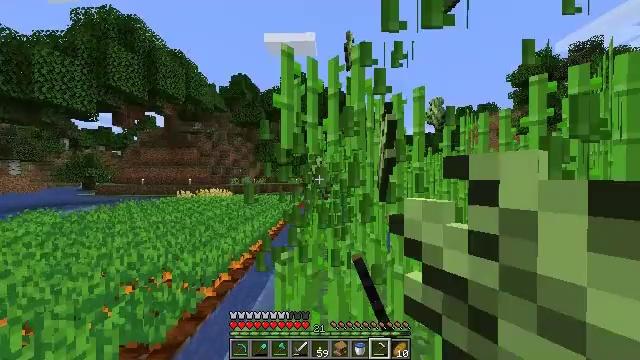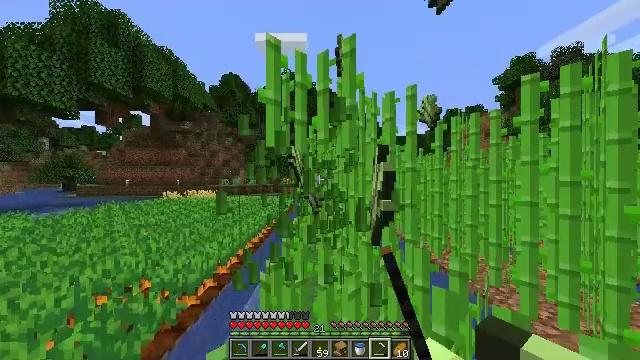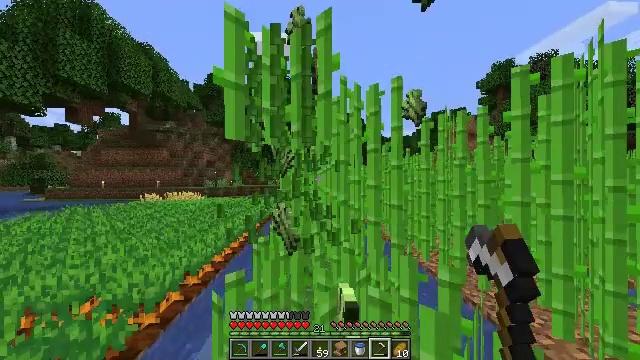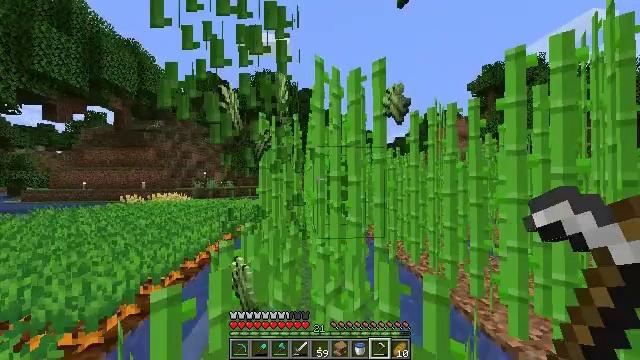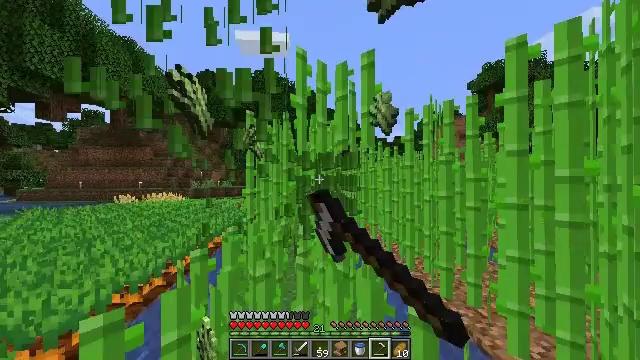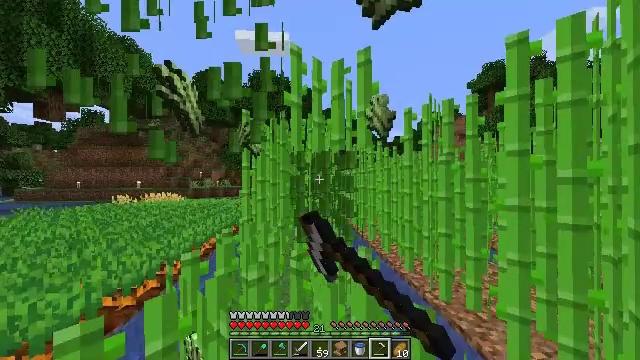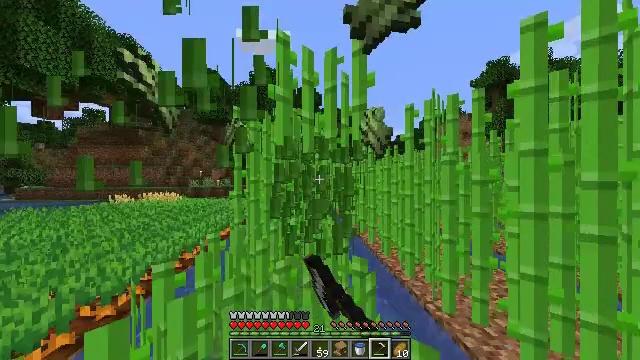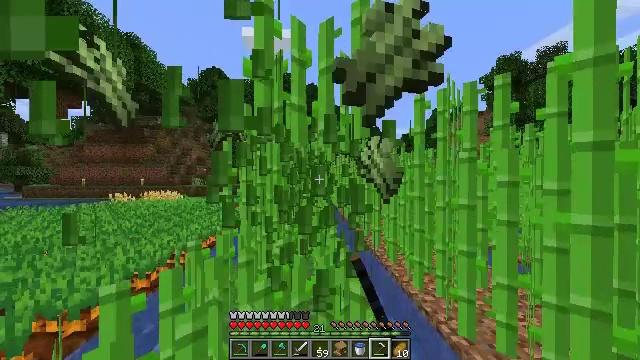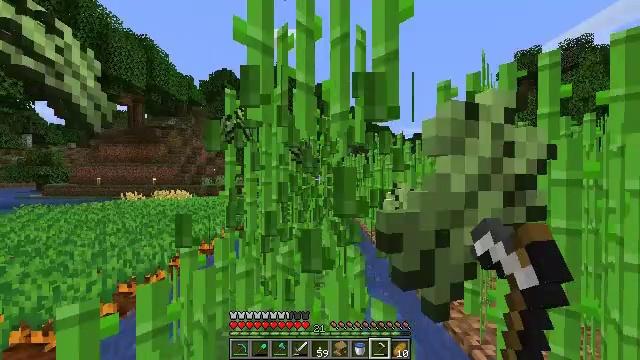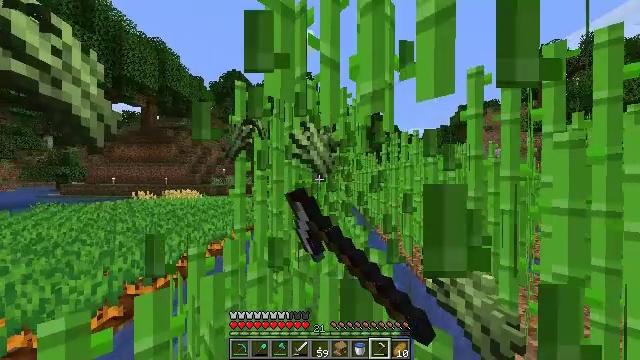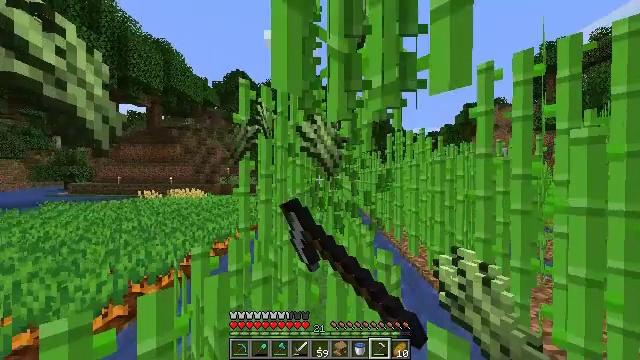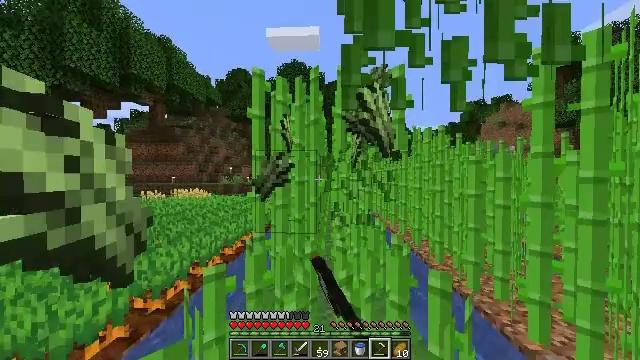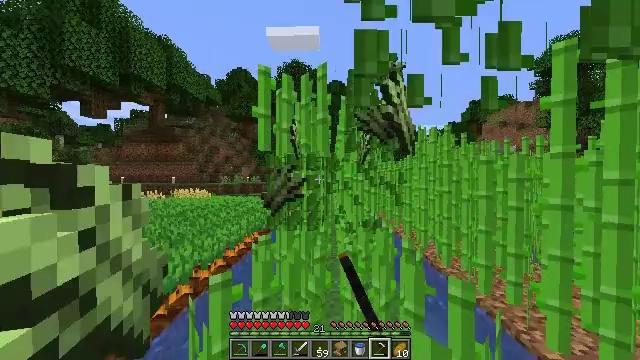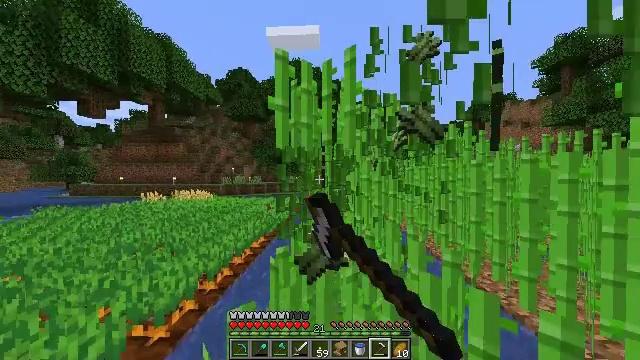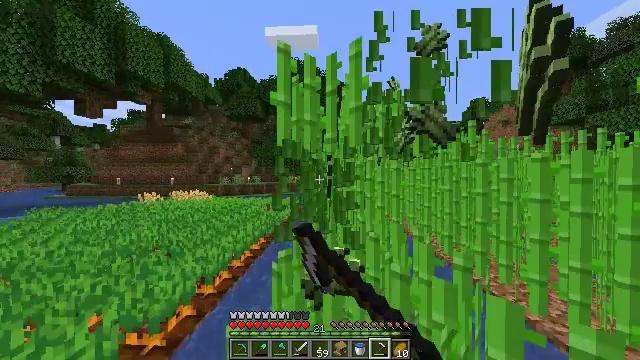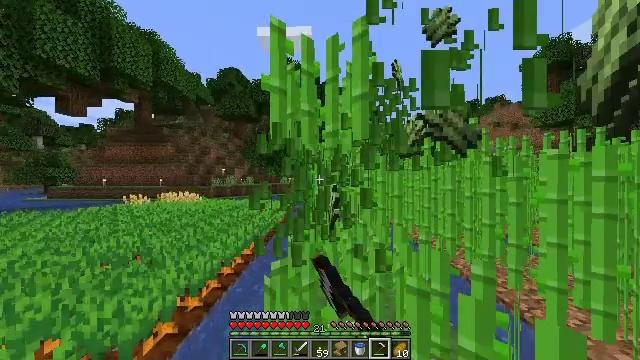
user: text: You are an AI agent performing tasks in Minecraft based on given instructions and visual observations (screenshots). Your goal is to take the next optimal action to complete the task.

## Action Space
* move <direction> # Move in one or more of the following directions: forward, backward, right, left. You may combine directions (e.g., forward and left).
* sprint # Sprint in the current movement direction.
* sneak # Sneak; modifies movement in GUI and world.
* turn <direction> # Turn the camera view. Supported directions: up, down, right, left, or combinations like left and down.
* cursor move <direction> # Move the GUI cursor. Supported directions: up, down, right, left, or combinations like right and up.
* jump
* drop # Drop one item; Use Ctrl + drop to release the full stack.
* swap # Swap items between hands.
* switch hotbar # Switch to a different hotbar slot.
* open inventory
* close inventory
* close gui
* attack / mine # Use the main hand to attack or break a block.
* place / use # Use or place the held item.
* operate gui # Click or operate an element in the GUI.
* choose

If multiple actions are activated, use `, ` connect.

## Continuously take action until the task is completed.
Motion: motion action
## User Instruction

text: Mine the sugar cane near rivers.
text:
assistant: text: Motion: move forward and move right, sprint, turn right, attack / mine
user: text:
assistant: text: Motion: move forward and move right, sprint, turn right, attack / mine
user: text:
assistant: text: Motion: move forward and move right, sprint, turn right, attack / mine
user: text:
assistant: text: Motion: move forward and move right, sprint, attack / mine
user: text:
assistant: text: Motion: move forward, sprint, attack / mine
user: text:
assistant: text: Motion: move forward, sprint, attack / mine
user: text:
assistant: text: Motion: move forward, sprint, turn left, attack / mine
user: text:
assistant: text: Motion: move forward and move left, sprint, turn left, attack / mine
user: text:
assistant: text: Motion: move forward and move left, sprint, turn left, attack / mine
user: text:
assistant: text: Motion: move forward and move left, sprint, attack / mine
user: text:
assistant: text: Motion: move forward and move left, sprint, attack / mine
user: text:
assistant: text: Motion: move forward and move left, sprint, attack / mine
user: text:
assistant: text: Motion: move forward, sprint, attack / mine
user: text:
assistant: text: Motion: move forward, sprint, attack / mine
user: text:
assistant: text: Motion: move forward and move right, sprint, turn right, attack / mine
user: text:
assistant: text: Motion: move forward and move right, sprint, turn right, attack / mine
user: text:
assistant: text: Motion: move forward and move right, sprint, turn right, attack / mine
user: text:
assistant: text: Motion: move forward and move right, sprint, attack / mine
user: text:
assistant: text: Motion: move forward and move right, sprint, attack / mine
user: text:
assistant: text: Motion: move forward, sprint, attack / mine
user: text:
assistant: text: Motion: move forward, sprint, attack / mine
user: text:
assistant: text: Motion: move forward, sprint, attack / mine
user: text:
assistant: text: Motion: move forward and move left, sprint, turn left, attack / mine
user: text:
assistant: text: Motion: move forward and move left, sprint, turn left, attack / mine
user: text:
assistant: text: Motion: move forward and move left, sprint, turn left, attack / mine
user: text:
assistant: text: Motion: move forward and move left, sprint, attack / mine
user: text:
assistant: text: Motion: move forward, sprint, attack / mine
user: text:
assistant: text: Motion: move forward, sprint, attack / mine
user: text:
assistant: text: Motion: move forward and move right, sprint, attack / mine
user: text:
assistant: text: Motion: move forward and move right, sprint, attack / mine